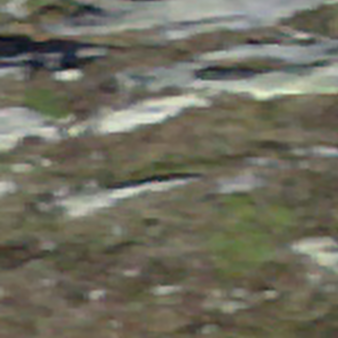
Label: other